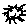
Label: sun